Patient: sex M, age 36
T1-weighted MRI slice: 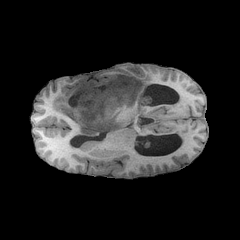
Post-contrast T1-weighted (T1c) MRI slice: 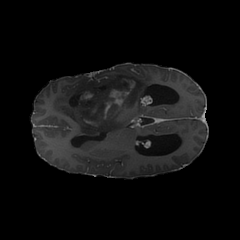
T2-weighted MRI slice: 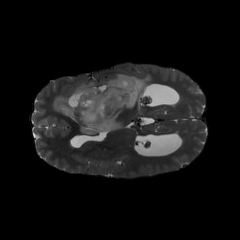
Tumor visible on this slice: yes
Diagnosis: Astrocytoma, IDH-mutant
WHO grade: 4